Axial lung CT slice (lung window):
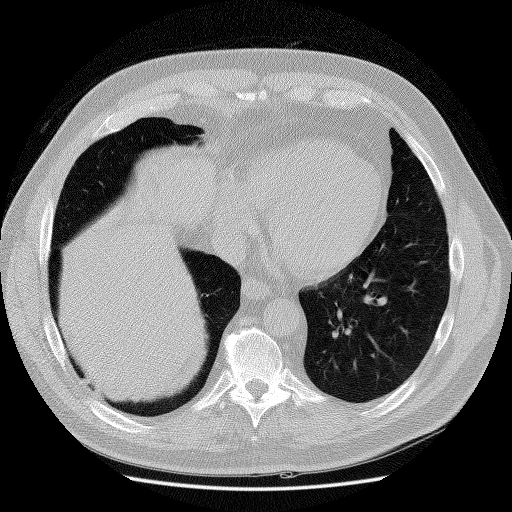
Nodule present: no